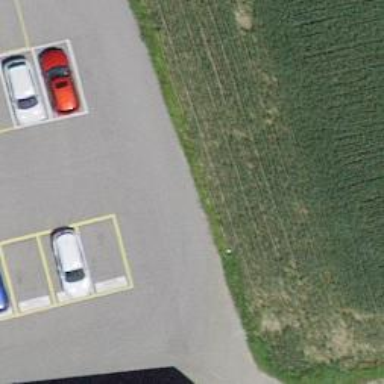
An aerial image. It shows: Parking aisle designated as service road.